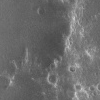
Atmospheric dust classification: not_dusty